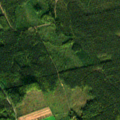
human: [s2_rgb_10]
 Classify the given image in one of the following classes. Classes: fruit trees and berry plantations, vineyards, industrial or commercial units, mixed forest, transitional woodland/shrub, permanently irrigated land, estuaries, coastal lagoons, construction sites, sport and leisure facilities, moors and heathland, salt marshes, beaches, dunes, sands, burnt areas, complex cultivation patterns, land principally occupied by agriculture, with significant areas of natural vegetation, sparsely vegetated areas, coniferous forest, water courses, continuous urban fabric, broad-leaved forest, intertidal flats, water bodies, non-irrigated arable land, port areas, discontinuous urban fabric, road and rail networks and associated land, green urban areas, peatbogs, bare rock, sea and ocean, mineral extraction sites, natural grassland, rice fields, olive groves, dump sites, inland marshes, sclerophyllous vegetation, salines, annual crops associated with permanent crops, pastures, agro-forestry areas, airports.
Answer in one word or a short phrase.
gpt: non-irrigated arable land, coniferous forest, mixed forest, transitional woodland/shrub